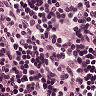
Metastatic tissue present: no